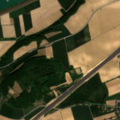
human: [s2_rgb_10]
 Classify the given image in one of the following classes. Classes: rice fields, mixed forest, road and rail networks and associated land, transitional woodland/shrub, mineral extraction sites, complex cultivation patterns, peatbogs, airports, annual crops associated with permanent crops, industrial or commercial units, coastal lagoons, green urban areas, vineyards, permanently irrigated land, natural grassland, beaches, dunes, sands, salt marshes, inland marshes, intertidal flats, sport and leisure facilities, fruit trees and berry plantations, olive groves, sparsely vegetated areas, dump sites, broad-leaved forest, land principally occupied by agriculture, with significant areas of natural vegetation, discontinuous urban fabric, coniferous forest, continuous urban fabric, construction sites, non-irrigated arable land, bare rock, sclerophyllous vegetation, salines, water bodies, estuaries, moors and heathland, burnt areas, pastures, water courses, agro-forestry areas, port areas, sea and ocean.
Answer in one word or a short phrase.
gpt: discontinuous urban fabric, mineral extraction sites, non-irrigated arable land, land principally occupied by agriculture, with significant areas of natural vegetation